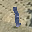
Label: 1